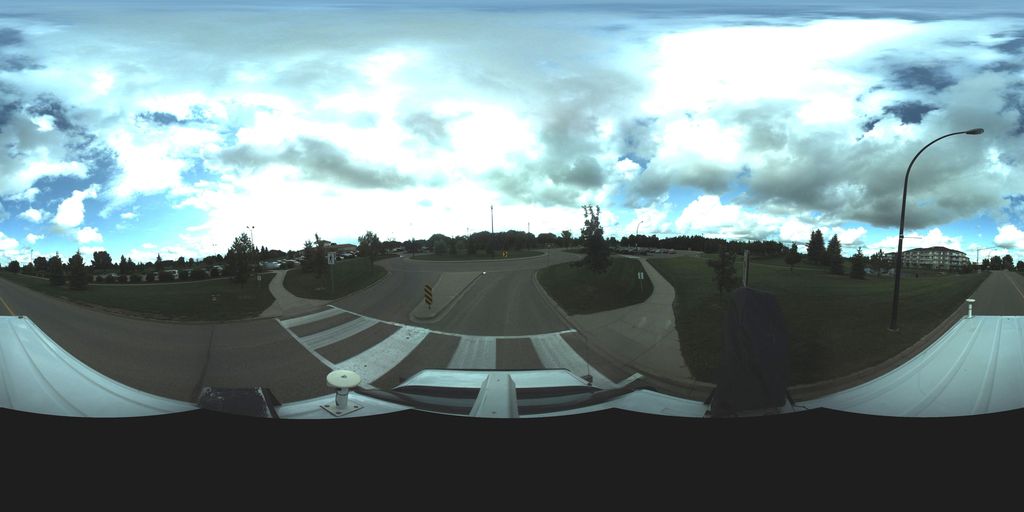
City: saskatoon